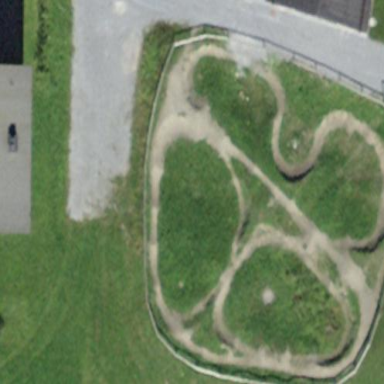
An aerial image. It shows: Dirt pitch designated for cycling leisure activities.